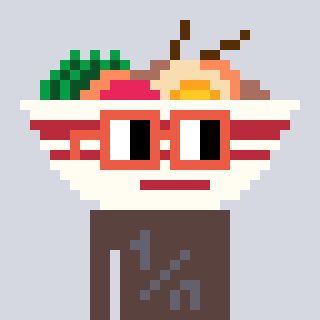
a pixel art character with square orange glasses, a noodles-shaped head and a darkbrown-colored body on a cool background